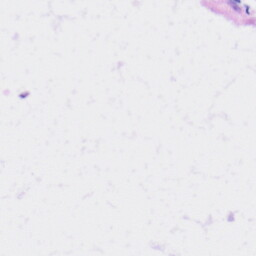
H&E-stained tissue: Liver